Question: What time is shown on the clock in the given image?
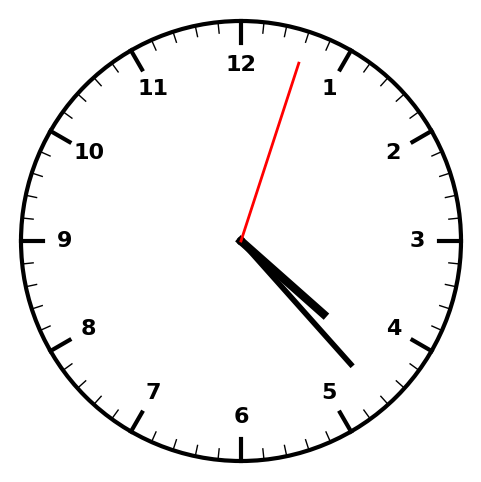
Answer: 04:23:03